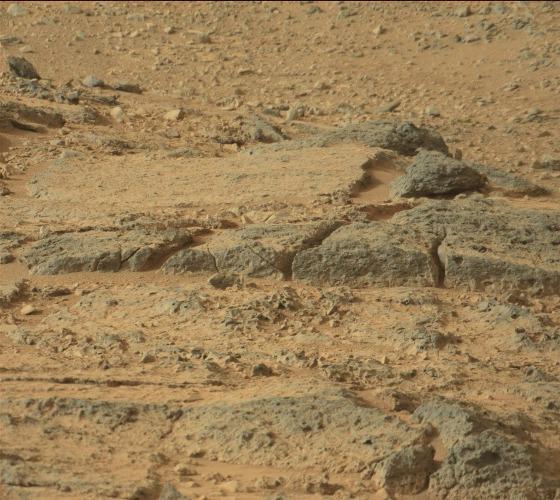
Terrain classes present: Bedrock, Gravel / Sand / Soil, Rock, Shadow